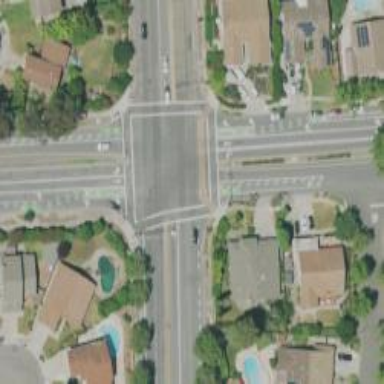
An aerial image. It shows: Crossing on the road.